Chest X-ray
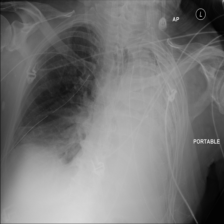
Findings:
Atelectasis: negative
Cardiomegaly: negative
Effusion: negative
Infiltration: positive
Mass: negative
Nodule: negative
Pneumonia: negative
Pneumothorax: negative
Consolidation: positive
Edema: negative
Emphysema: negative
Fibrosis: negative
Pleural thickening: negative
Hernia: negative